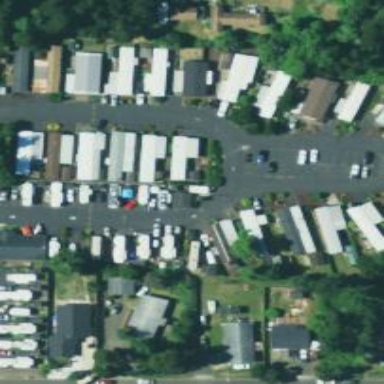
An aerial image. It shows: Campsite designated for tourism.